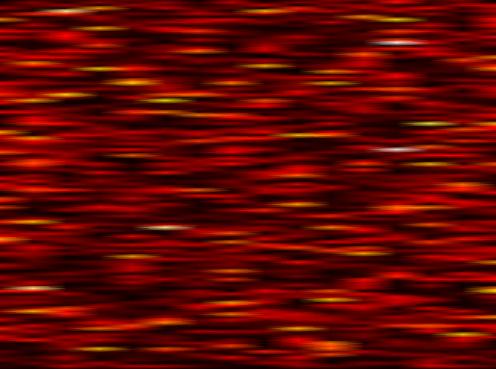
Label: UFMC